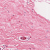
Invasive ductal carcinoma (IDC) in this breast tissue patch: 0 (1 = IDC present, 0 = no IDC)